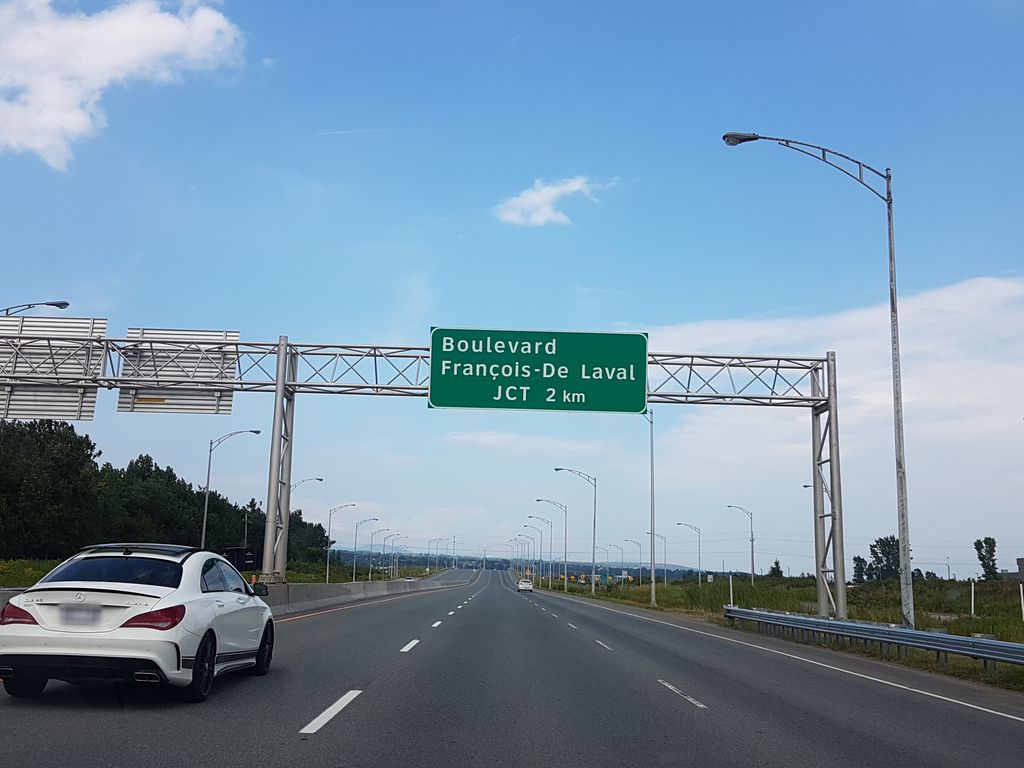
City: quebec_city